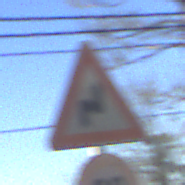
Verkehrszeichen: DoppelkurveRechts
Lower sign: Geschwindigkeit20
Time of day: MorningAfternoon
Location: Outdoor (Nature)
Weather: Clear
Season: Winter
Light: Natural